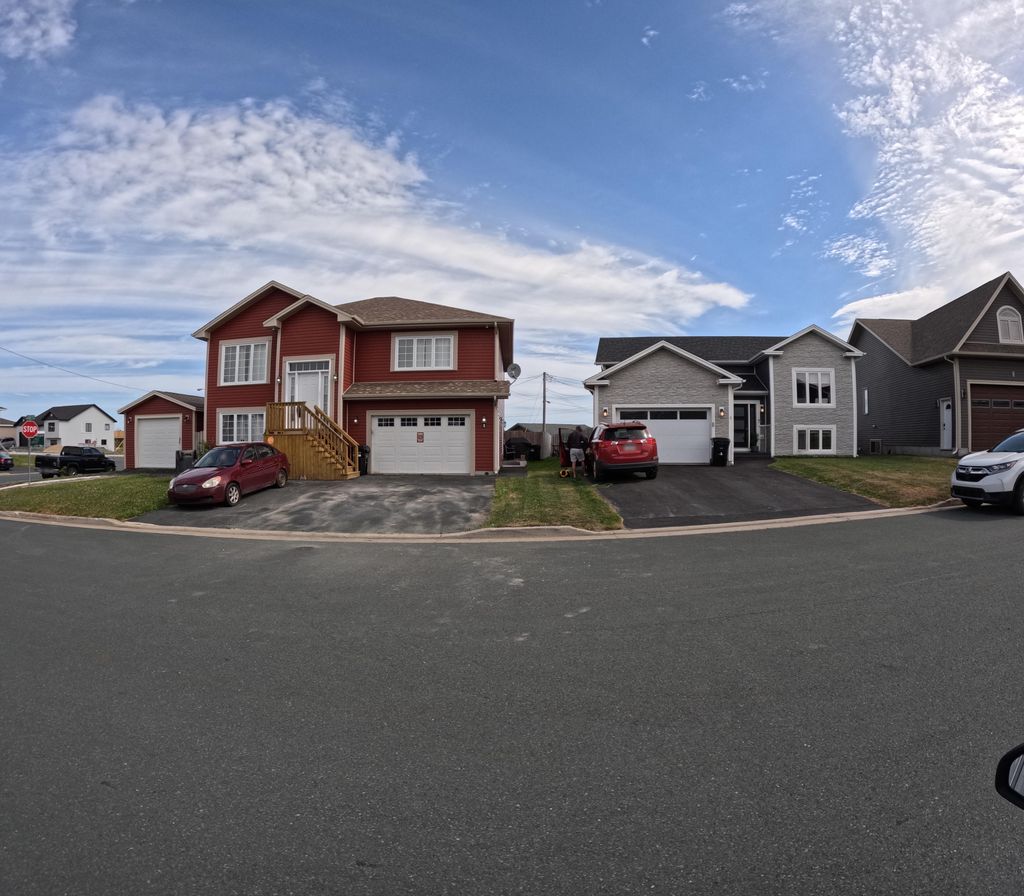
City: st_johns